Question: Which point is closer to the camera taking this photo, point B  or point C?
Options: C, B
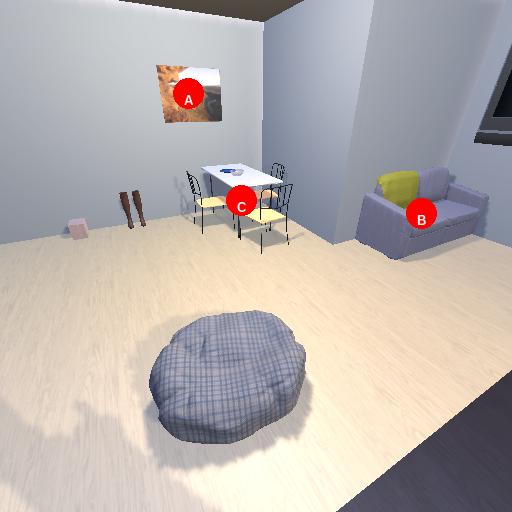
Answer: C